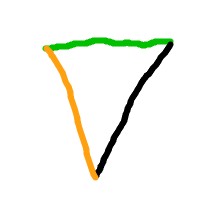
Shape: triangle